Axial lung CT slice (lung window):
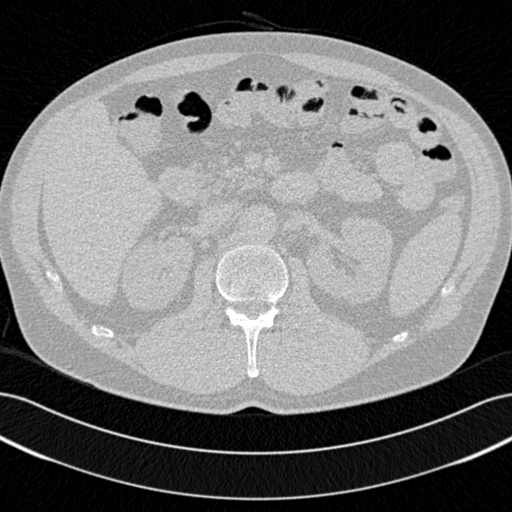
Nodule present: no